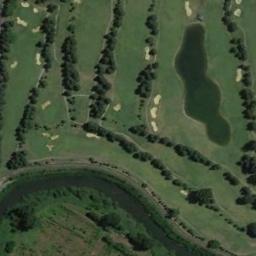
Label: golf_course